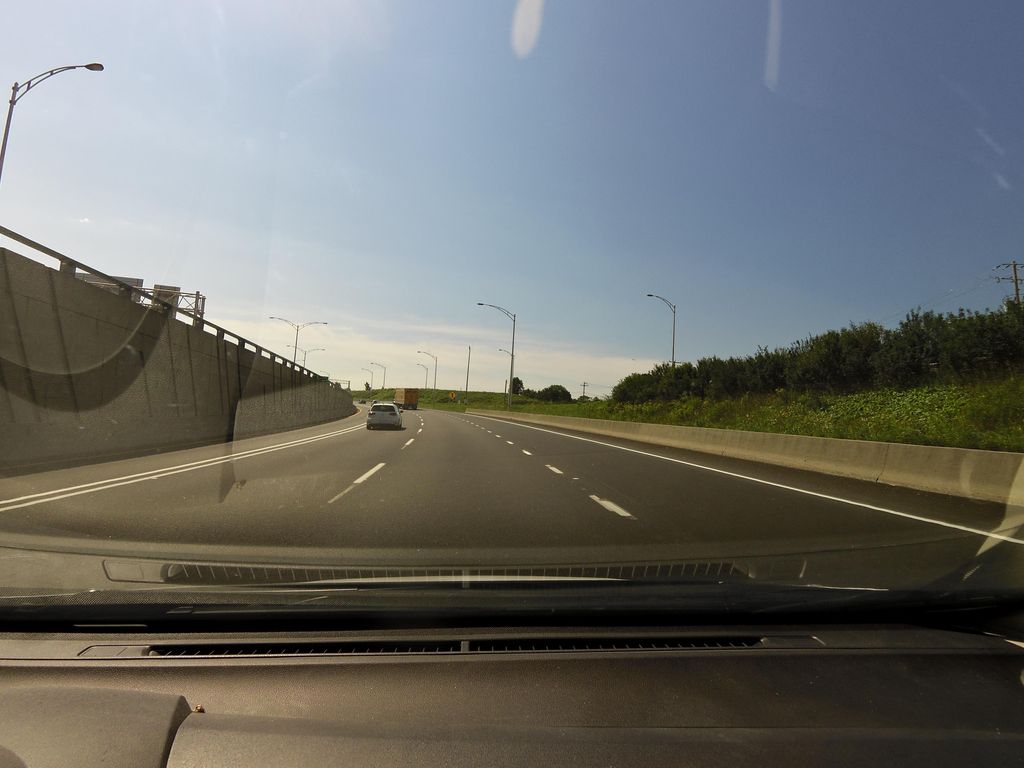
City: quebec_city